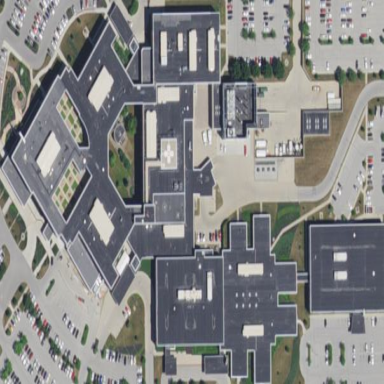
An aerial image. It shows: Hospital building.